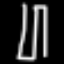
Label: pants